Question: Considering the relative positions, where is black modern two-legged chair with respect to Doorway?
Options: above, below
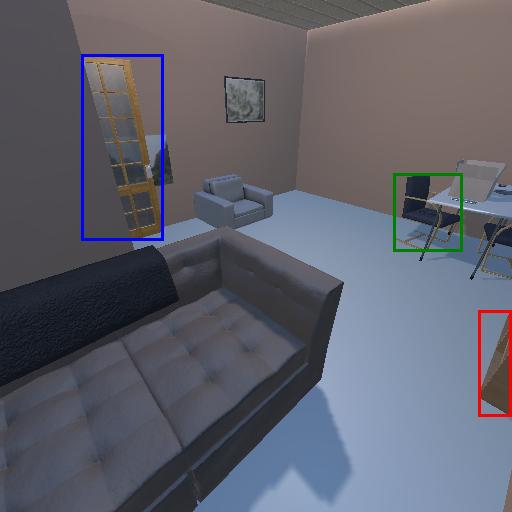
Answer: above